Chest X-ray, AP view. Patient: 58 years old, sex F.
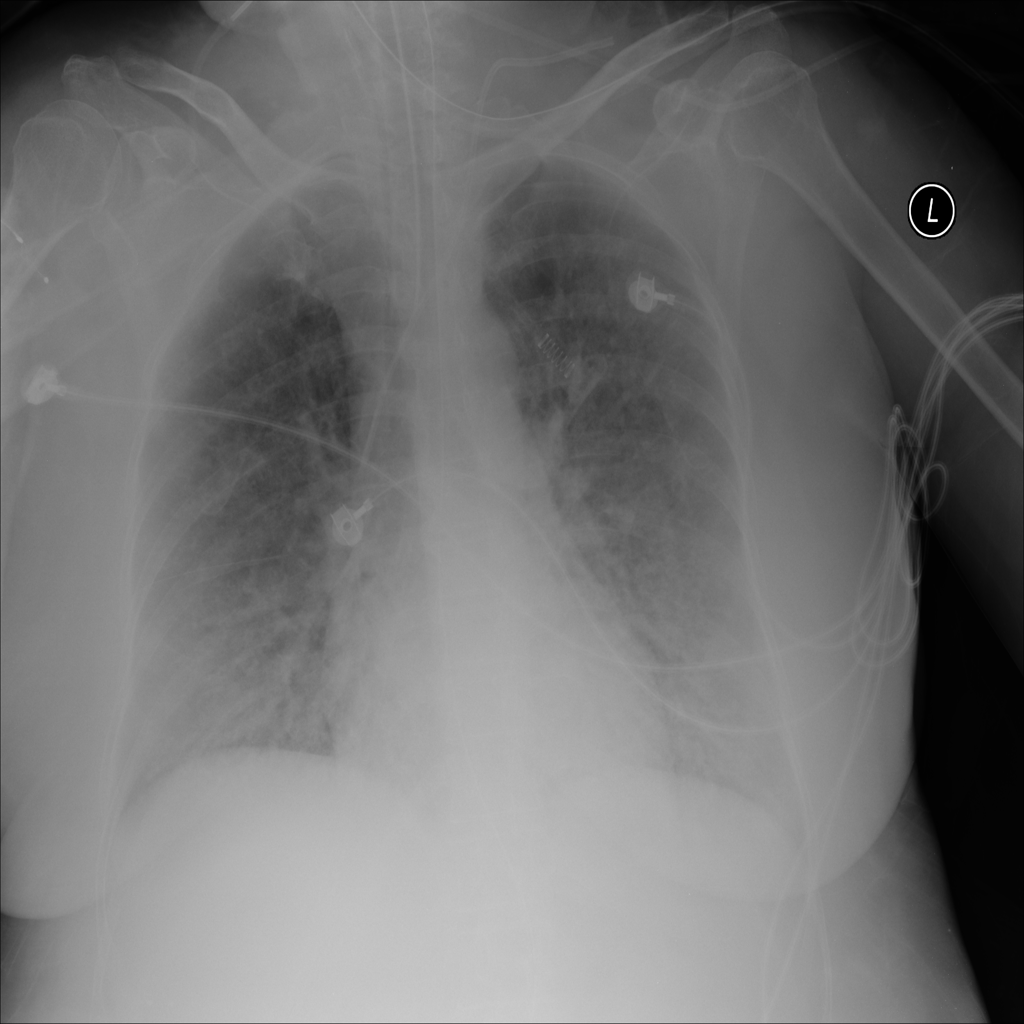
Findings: Infiltration